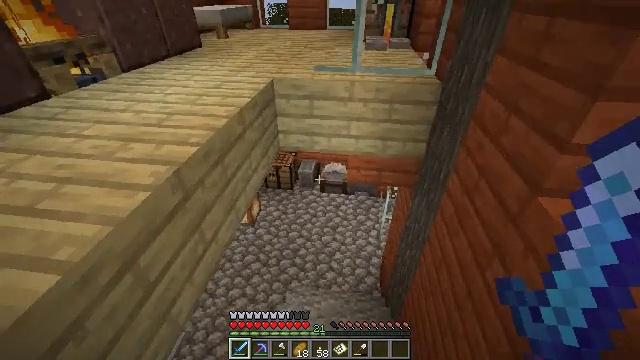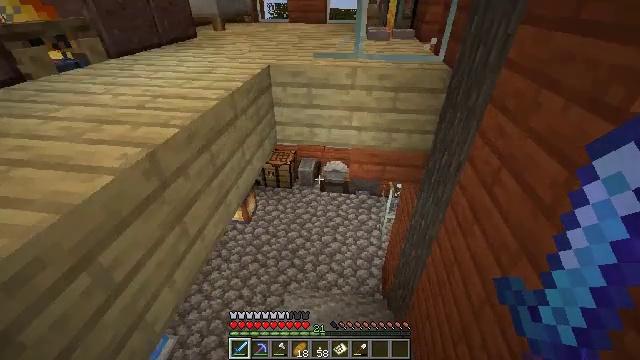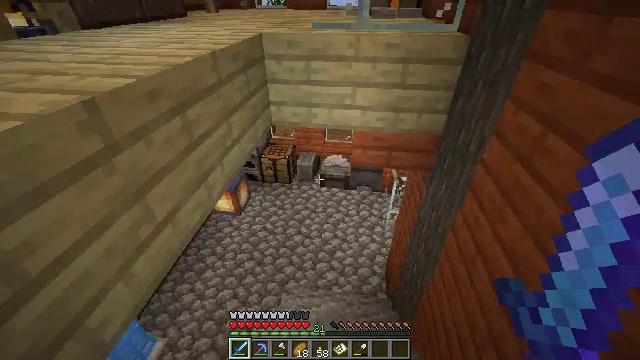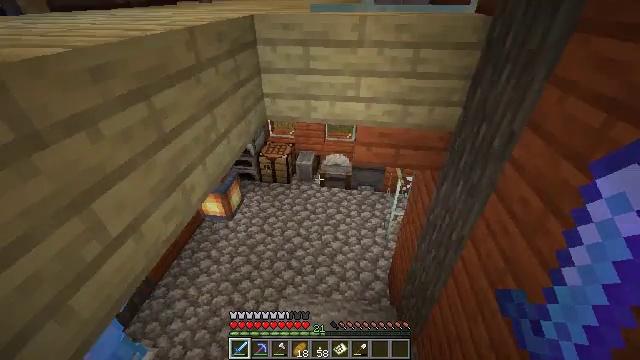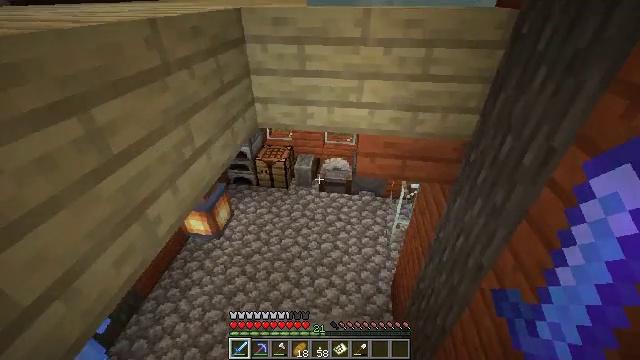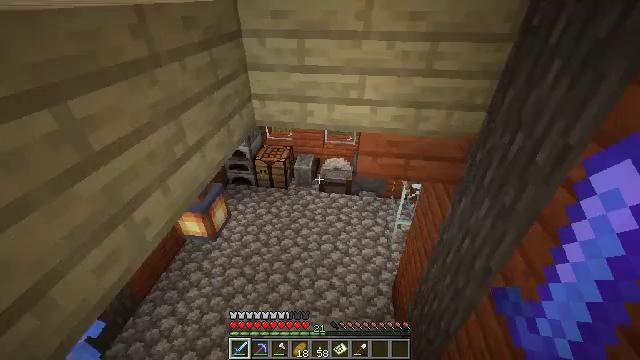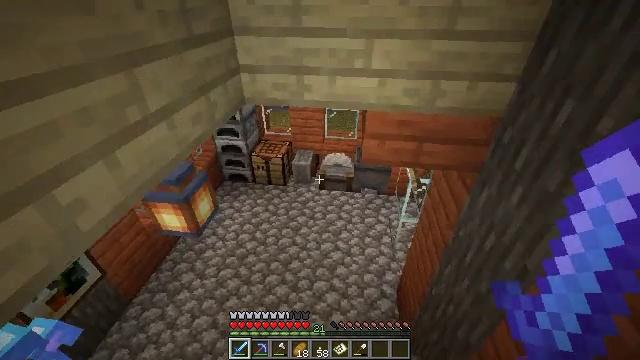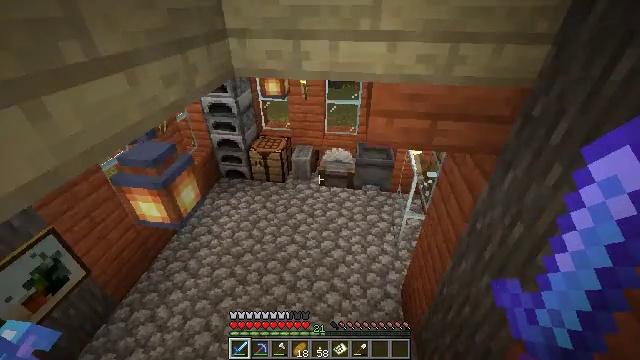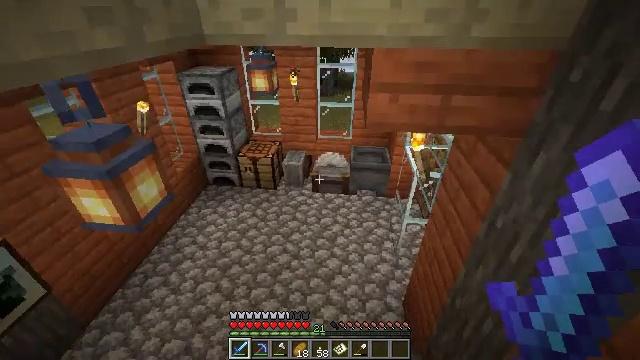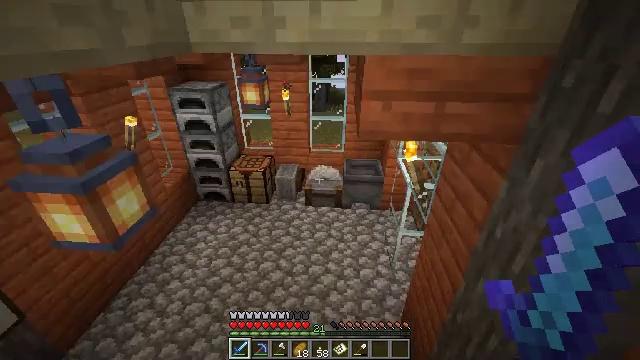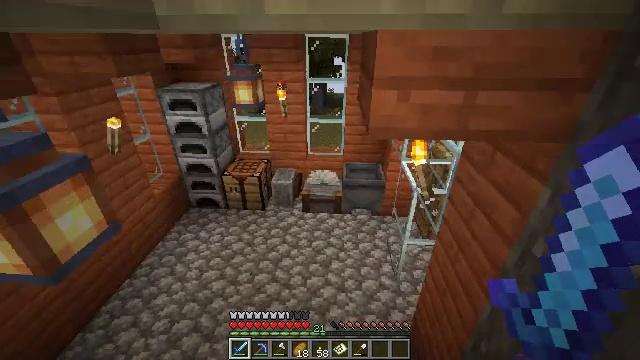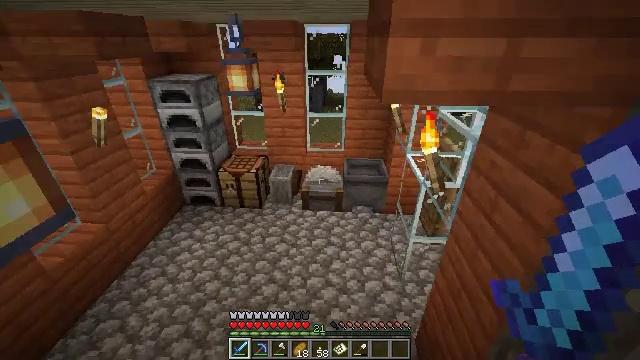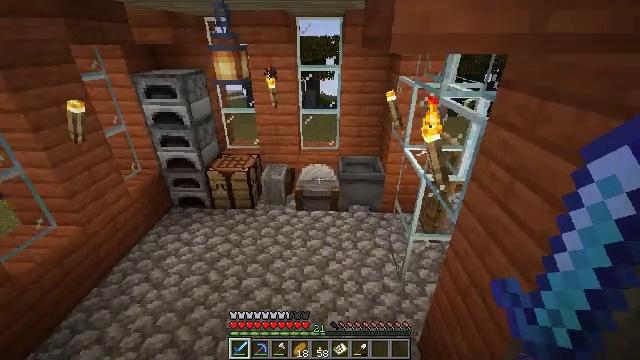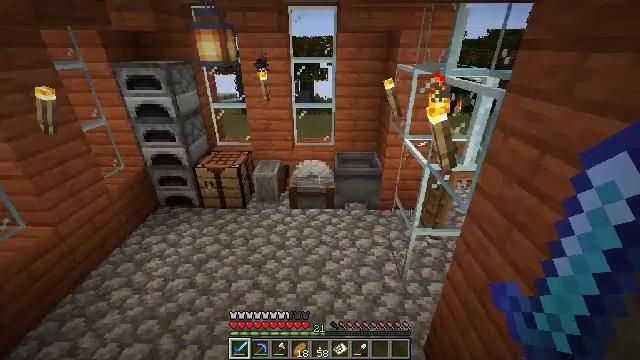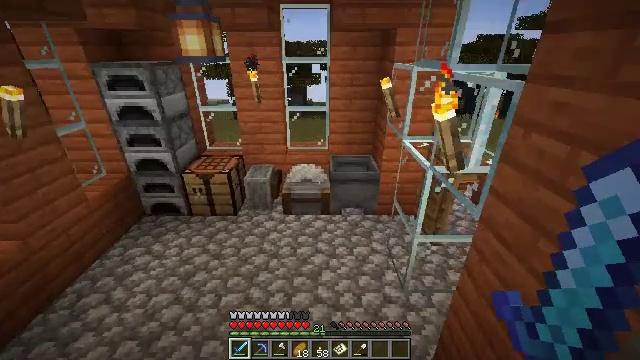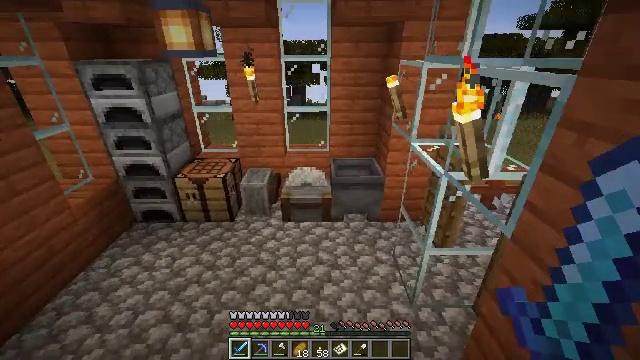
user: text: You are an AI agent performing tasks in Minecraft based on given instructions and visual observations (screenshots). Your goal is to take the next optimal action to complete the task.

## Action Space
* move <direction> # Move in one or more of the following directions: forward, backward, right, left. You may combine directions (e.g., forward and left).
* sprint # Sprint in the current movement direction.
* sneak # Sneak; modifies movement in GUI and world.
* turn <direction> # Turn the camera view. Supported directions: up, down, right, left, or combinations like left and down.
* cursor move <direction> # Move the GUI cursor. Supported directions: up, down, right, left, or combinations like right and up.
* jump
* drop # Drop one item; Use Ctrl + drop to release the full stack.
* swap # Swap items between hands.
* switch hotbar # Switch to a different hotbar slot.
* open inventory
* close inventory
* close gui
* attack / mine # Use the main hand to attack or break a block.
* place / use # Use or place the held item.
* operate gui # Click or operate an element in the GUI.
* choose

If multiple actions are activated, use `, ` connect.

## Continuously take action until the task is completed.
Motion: motion action
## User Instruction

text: Fight a skeleton.
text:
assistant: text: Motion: move forward
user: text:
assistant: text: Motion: move forward
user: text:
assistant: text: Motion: move forward
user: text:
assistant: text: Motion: move forward
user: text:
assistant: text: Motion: move forward
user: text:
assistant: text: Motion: move forward
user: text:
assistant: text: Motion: move forward
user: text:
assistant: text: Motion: move forward, turn right and up
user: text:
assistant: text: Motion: move forward, turn right and up
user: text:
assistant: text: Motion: move forward
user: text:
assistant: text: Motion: move forward
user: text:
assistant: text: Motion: move forward, turn right
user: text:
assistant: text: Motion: move forward, turn right
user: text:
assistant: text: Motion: move forward, turn right and up
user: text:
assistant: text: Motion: move forward
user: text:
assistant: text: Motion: move forward, turn left and down
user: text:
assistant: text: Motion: move forward, turn left and down
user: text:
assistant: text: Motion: move forward, turn left
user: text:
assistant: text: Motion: move forward, turn left and down
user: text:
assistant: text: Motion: move forward
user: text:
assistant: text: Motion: move forward, turn right and up
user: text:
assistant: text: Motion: move forward, turn right and up
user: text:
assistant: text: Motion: move forward, turn right and up
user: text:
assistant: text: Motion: move forward, turn right and up
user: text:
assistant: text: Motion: move forward, turn right and up
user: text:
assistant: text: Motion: move forward, turn right and up
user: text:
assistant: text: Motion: move forward, turn right and up
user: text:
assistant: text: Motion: move forward, turn right
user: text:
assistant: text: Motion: move forward
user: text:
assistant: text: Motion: move forward, turn right